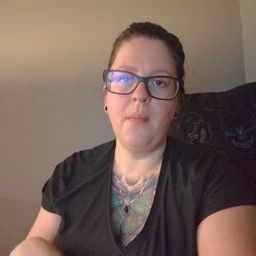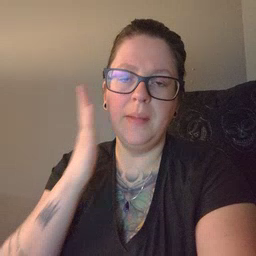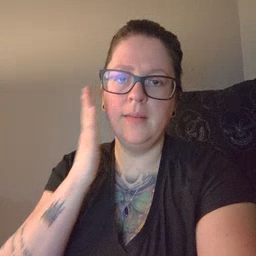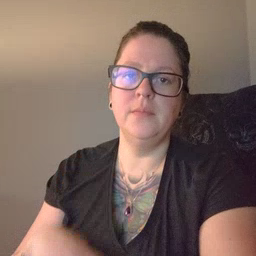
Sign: bed